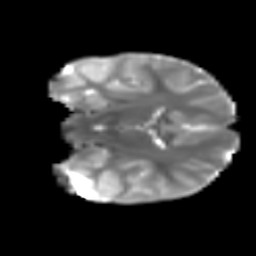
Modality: T2w
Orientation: coronal
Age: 10
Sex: male
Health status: ill
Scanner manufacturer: ge
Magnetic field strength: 3 T
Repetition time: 6.752 s
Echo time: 0.079 s